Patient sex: M
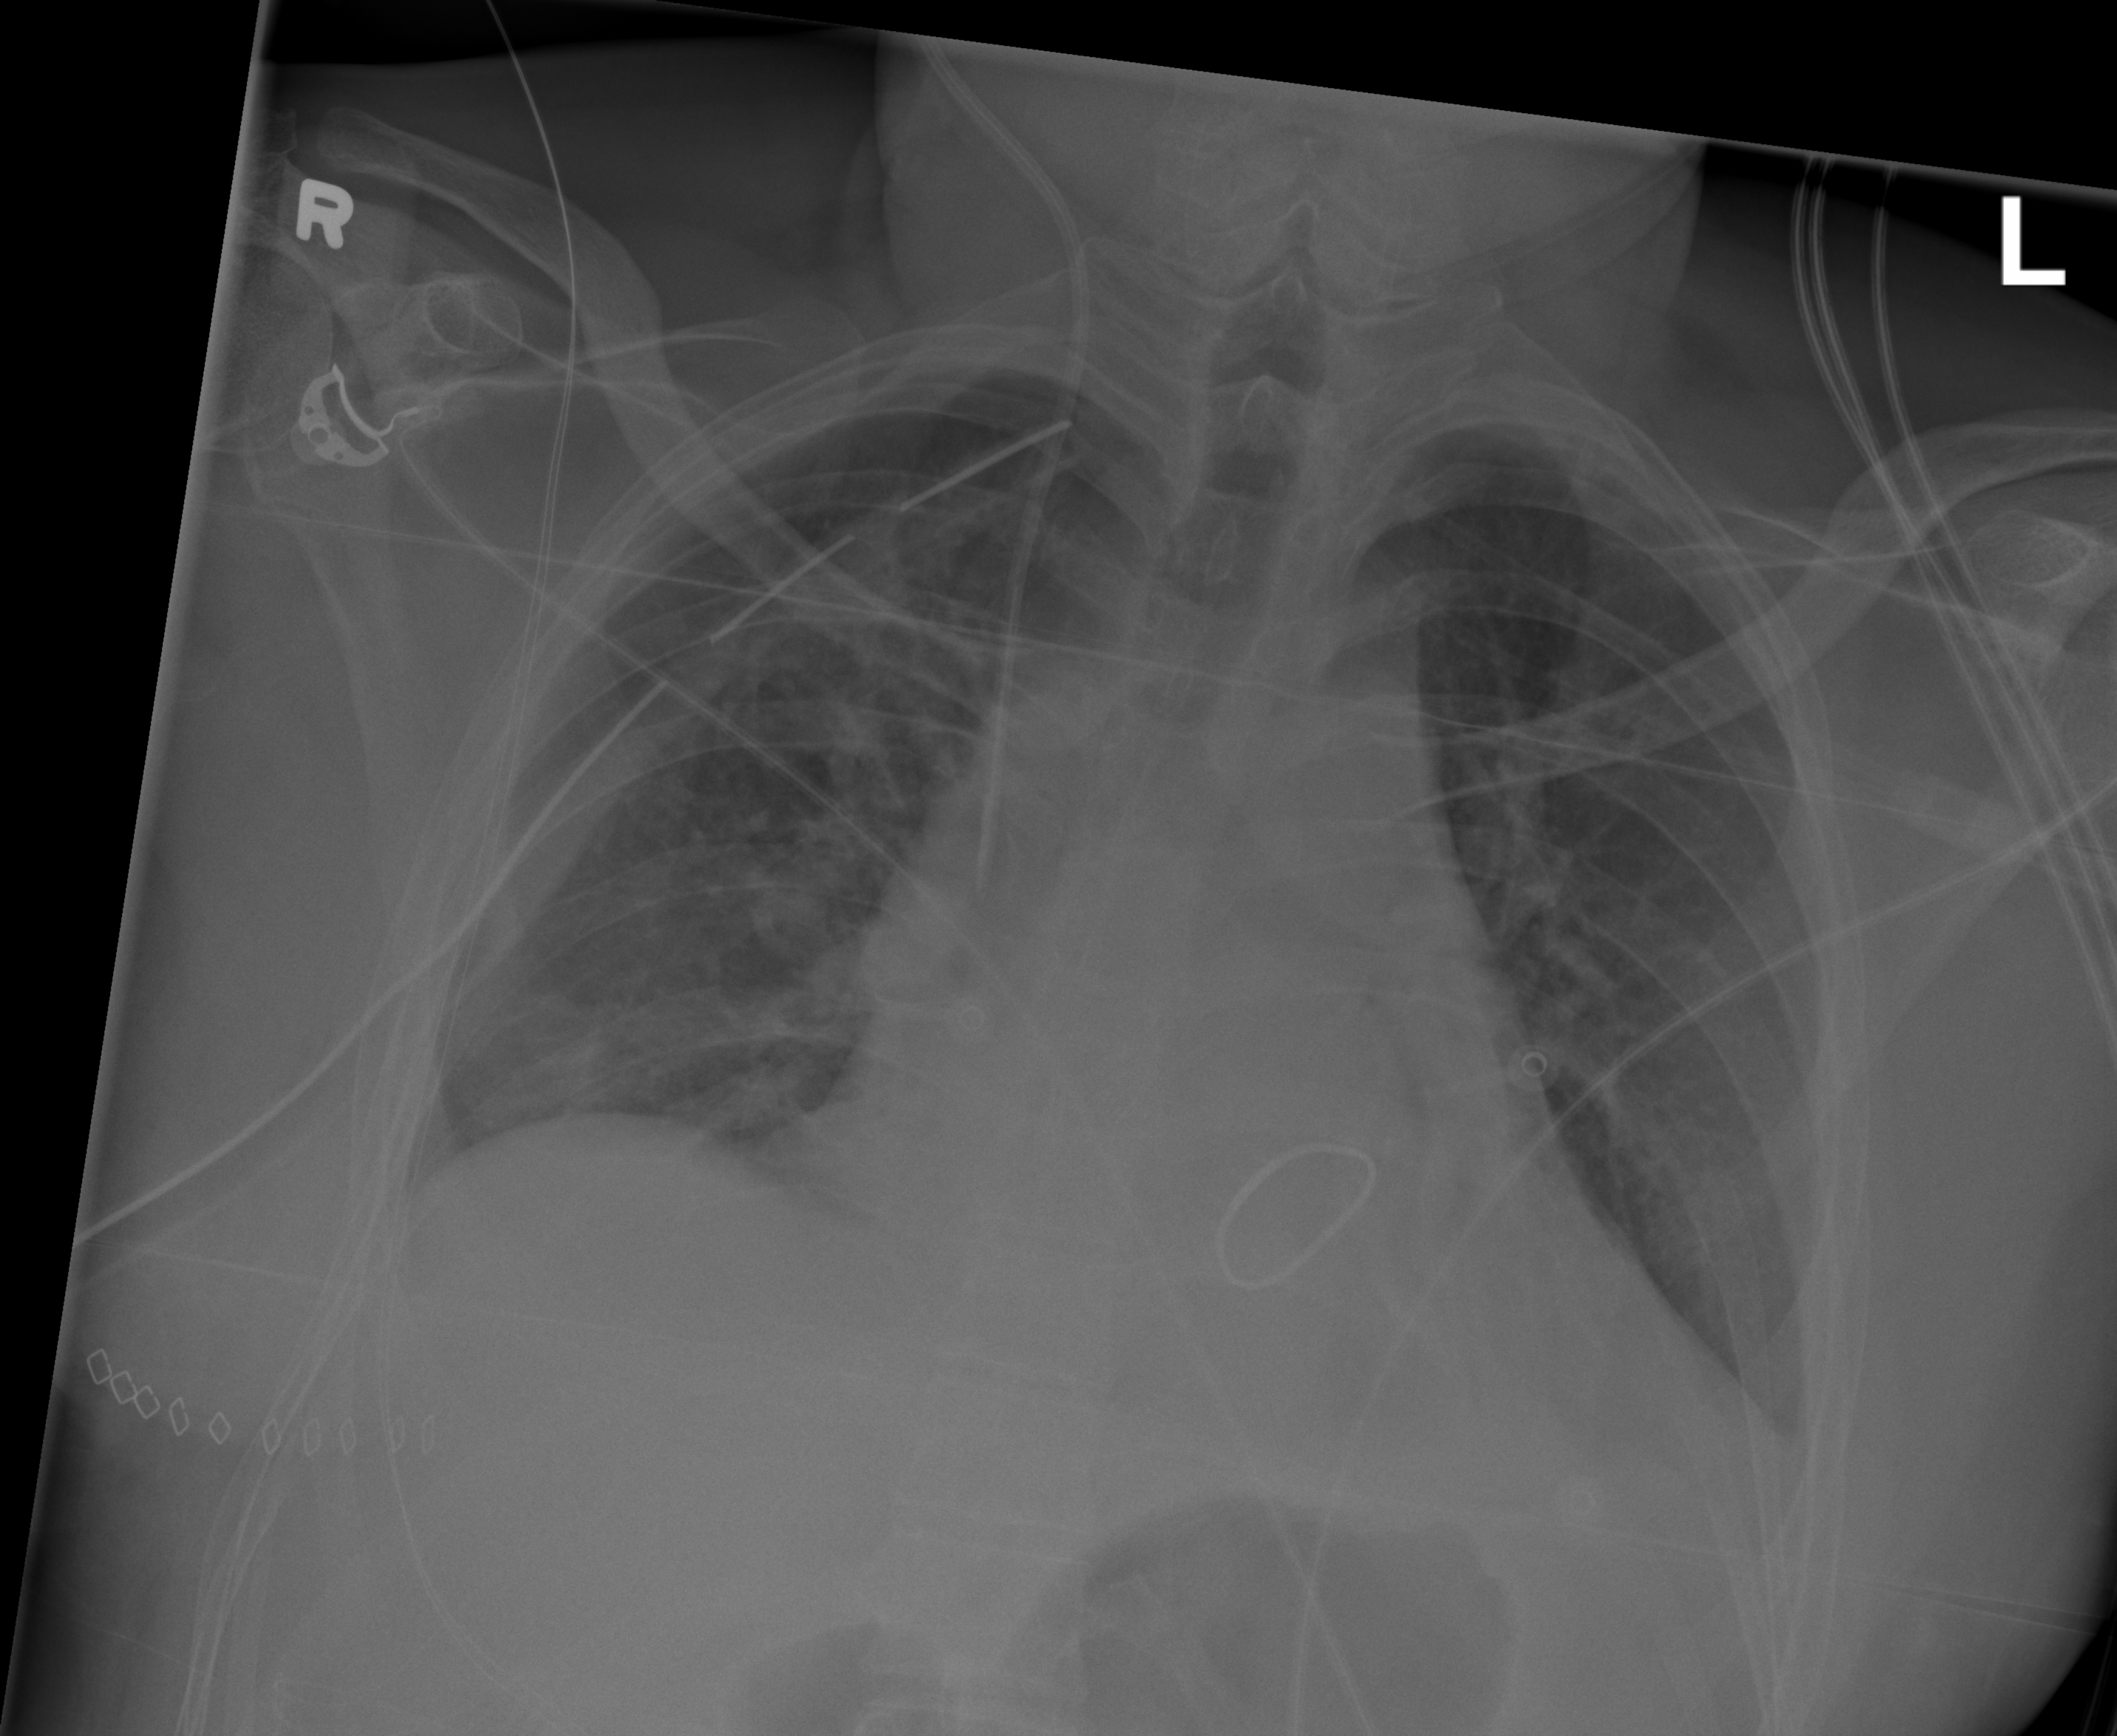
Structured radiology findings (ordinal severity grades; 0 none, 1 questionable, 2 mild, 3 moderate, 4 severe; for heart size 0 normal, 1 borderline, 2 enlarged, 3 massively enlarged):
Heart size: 2
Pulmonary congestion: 2
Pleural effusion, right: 0
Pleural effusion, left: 2
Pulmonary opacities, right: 1
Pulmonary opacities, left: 1
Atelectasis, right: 1
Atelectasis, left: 2